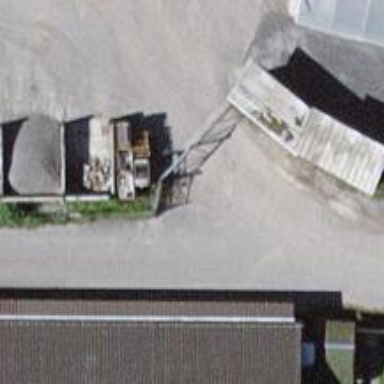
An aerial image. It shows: Gate.